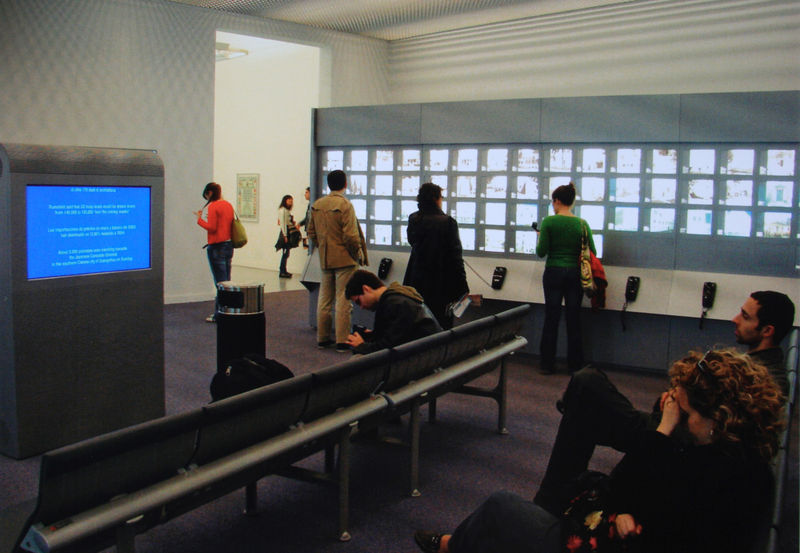
Titel: On Translation
Künstler: Antoni Muntadas
Standort: Venedig
Institution: Biennale
Schlagwörter: raum, personen, saal, durchgang, halle, foto, film, museum, sitzplätze, mülleimer, computer, fernseher, bildschirme, hörstation